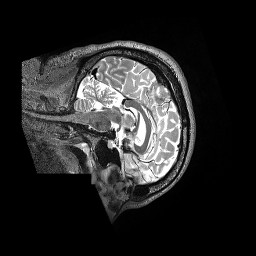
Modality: T2w
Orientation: sagittal
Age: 36
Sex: male
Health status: ill
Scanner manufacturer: siemens
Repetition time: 3.2 s